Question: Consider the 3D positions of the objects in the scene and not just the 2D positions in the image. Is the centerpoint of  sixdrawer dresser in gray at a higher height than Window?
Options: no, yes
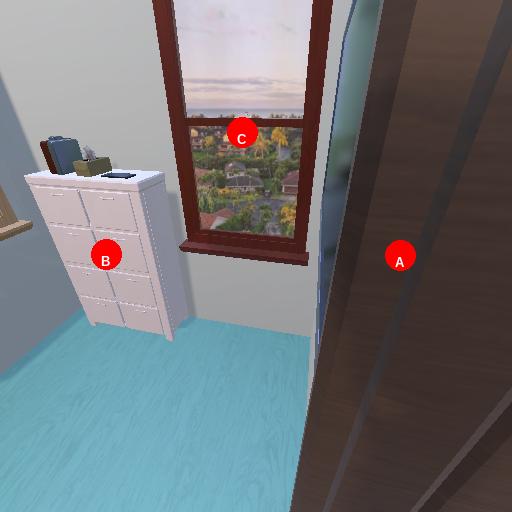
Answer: no